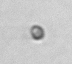
Label: nanoplankton_mix